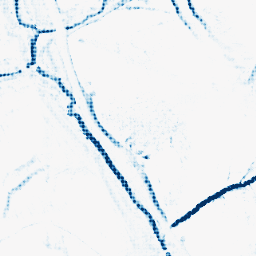
Category: morphological
Decomposition family: morphological_diamond
Decomposition parameters: operation: closing
radius: 5
Upsampling method: sinc_blackman
Upsampling parameters: scale: 4
kernel_size: 4
Upsampling scale: 4